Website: crate-barrel
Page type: billing-address
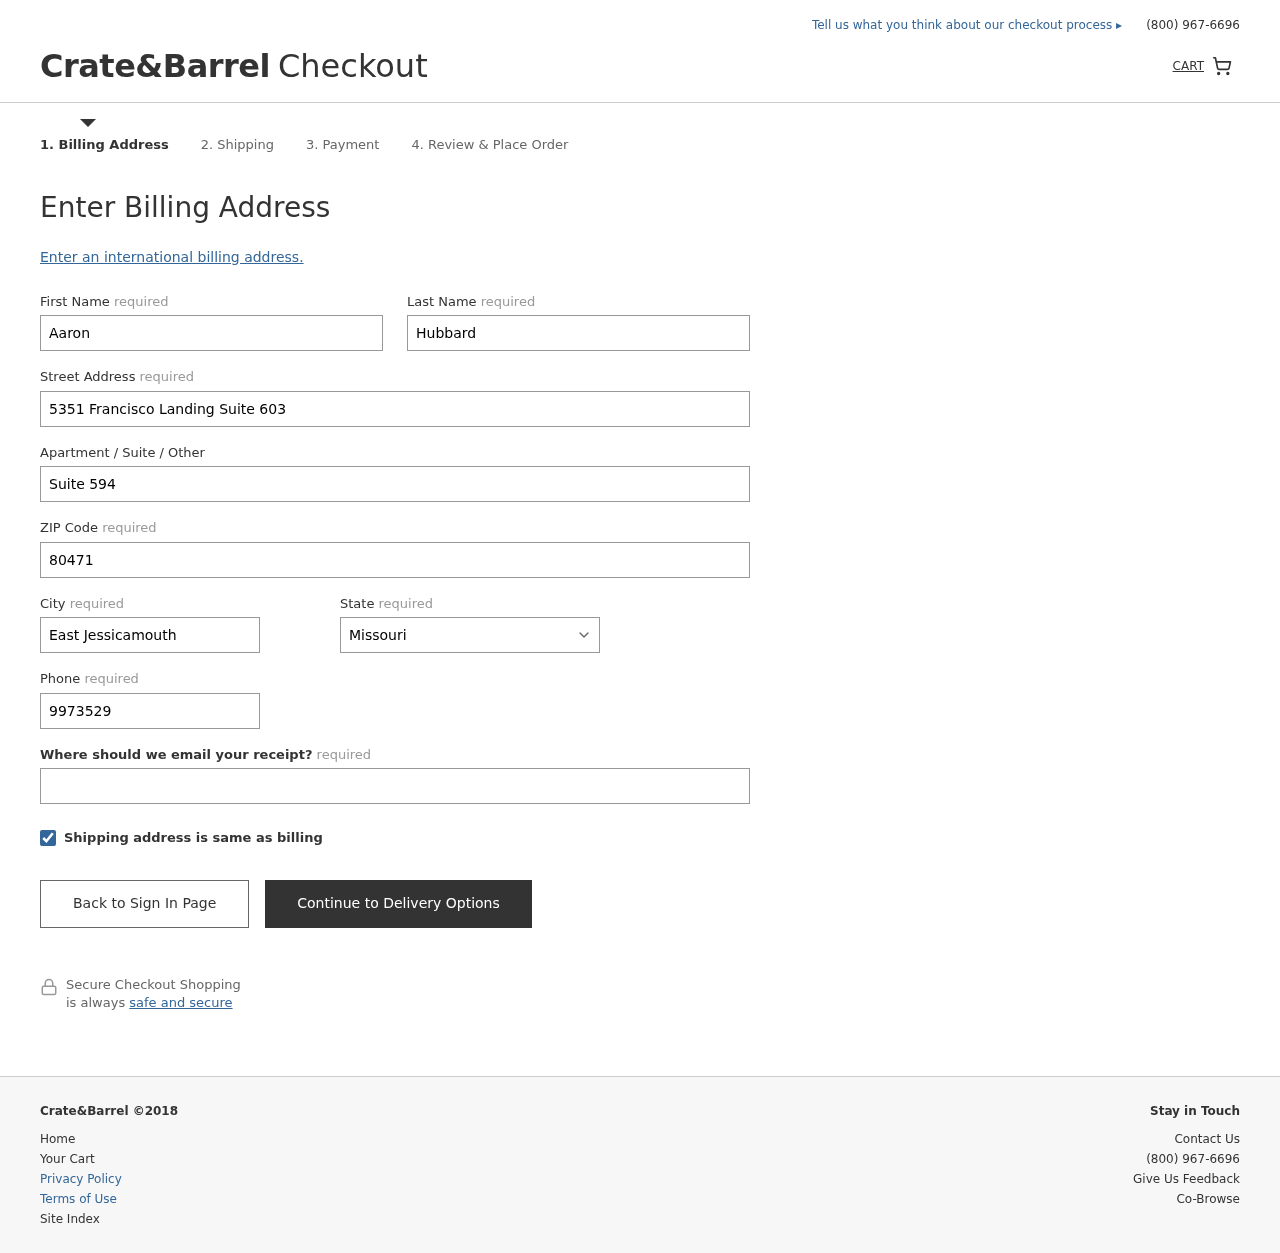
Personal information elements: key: PII_STATE
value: Missouri
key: PII_FIRSTNAME
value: Aaron
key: PII_LASTNAME
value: Hubbard
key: PII_STREET
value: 5351 Francisco Landing Suite 603
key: PII_STREET2
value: Suite 594
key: PII_POSTCODE
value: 80471
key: PII_CITY
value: East Jessicamouth
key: PII_PHONE
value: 9973529771
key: PII_EMAIL
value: aaron.hubbard@hotmail.com